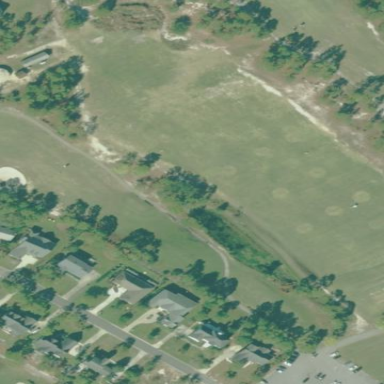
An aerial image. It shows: Golf fairway surrounded by grass.